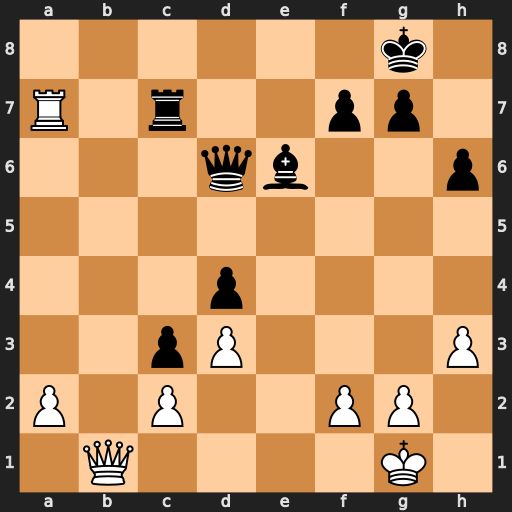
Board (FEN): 6k1/R1r2pp1/3qb2p/8/3p4/2pP3P/P1P2PP1/1Q4K1
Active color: w
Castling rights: -
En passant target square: -
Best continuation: Qb8+ Kh7 Qxc7 Qxc7 Rxc7